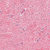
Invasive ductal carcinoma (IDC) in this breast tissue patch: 0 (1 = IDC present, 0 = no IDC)